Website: bh-photo
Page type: billing-address
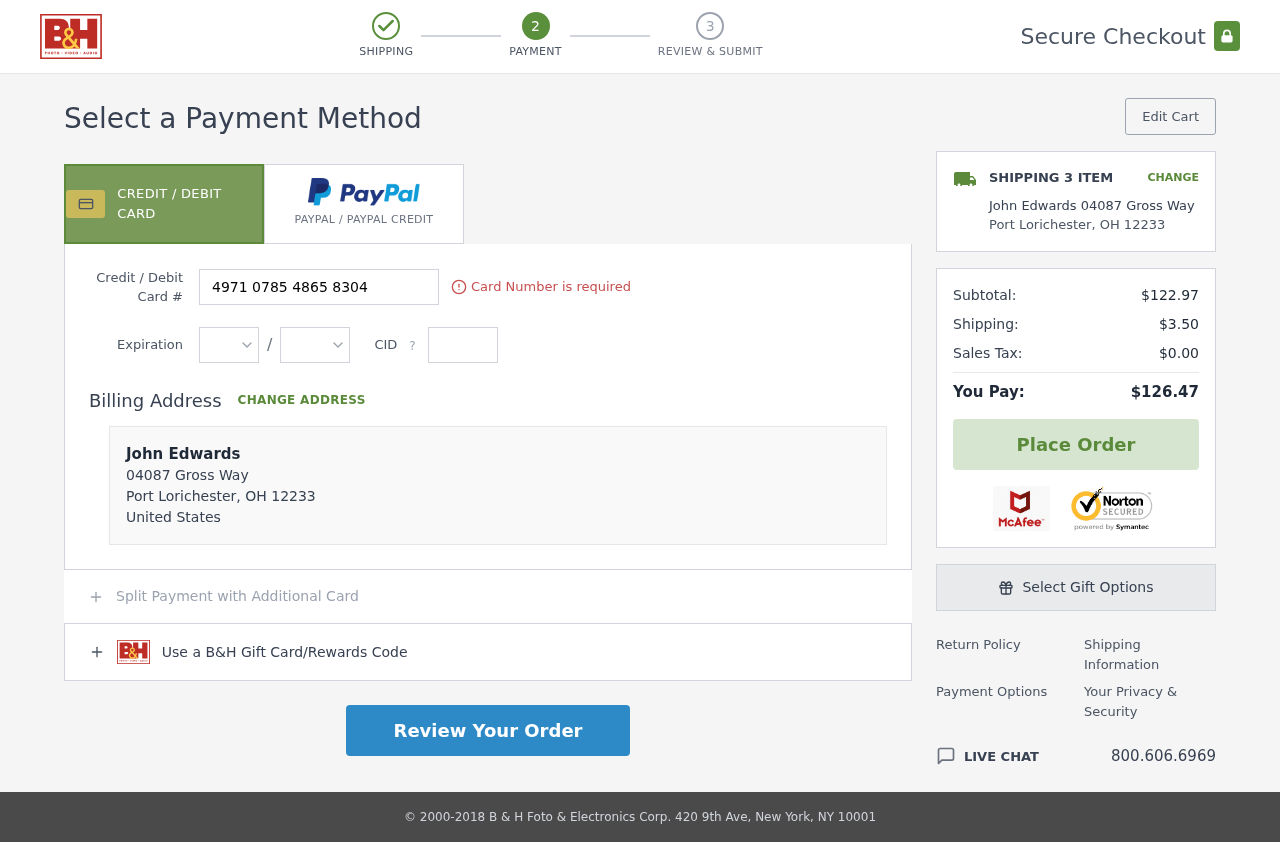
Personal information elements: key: PII_CARD_CVV
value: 640
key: PII_CARD_EXPIRY_MONTH
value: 03
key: PII_CARD_EXPIRY_YEAR
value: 26
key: PII_CARD_NUMBER
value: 4971 0785 4865 8304
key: PII_CITY
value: Port Lorichester
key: PII_COUNTRY
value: United States
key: PII_FULLNAME
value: John Edwards
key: PII_FULLNAME2
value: John Edwards
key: PII_POSTCODE
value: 12233
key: PII_STATE_ABBR
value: OH
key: PII_STREET
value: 04087 Gross Way
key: PII_POSTCODE_FULL
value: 12233
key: PII_POSTCODE_NUMERIC
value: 12233
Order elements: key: ORDER_NUM_ITEMS
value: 3
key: ORDER_SUBTOTAL
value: $122.97
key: ORDER_SHIPPING_COST
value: $3.50
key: ORDER_TAX
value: $0.00
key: ORDER_TOTAL
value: $126.47